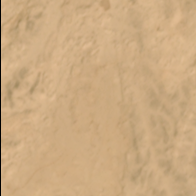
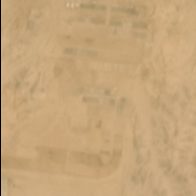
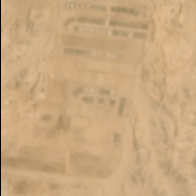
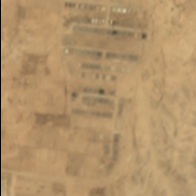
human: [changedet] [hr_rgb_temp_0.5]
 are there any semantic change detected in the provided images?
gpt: some houses are built on the bareland in the middle of the scene .

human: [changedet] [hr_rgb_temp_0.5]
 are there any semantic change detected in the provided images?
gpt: several houses and roads are built on the original bareland .

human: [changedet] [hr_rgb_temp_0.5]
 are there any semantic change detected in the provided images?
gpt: many detached houses appeared on the bareland .

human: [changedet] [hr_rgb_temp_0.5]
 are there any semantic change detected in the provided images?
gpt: lots of houses and a crossroad appeared in the bareland .

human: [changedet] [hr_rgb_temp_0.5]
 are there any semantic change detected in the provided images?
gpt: a residential area with  roads and many arranged houses has appeared .